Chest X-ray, AP view. Patient: 9 years old, sex M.
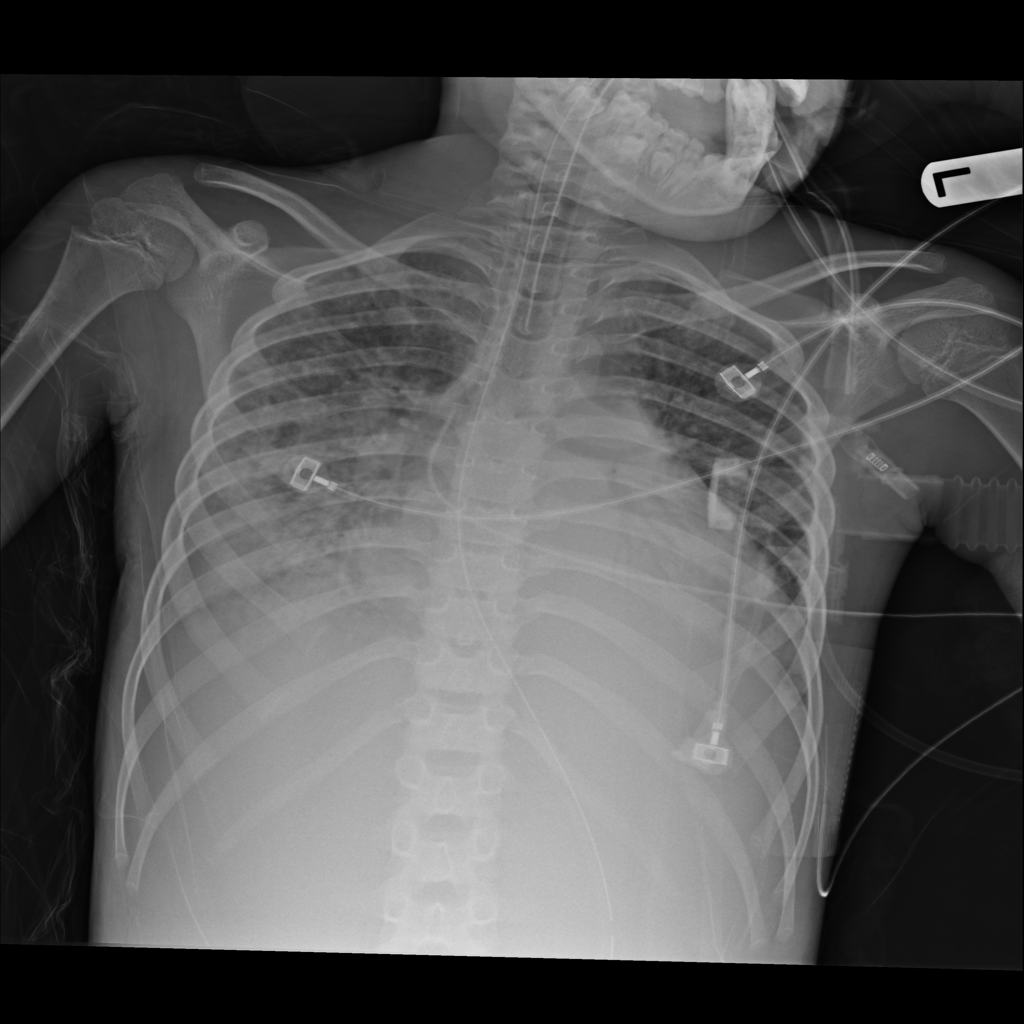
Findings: Atelectasis, Infiltration